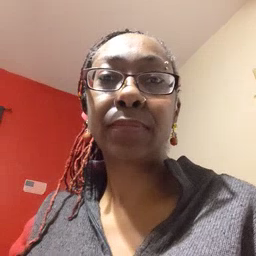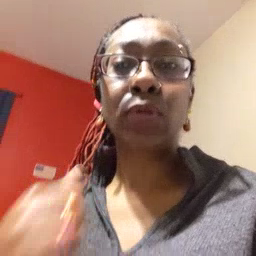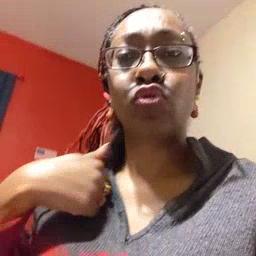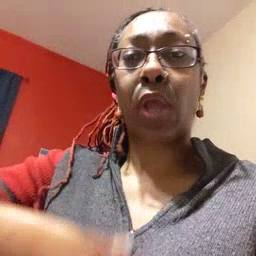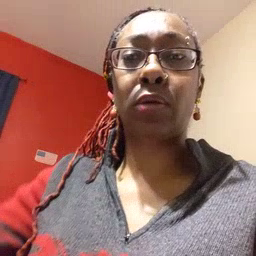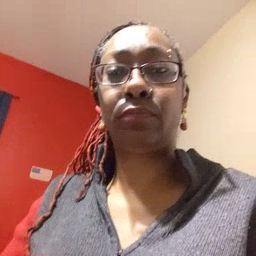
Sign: jacket